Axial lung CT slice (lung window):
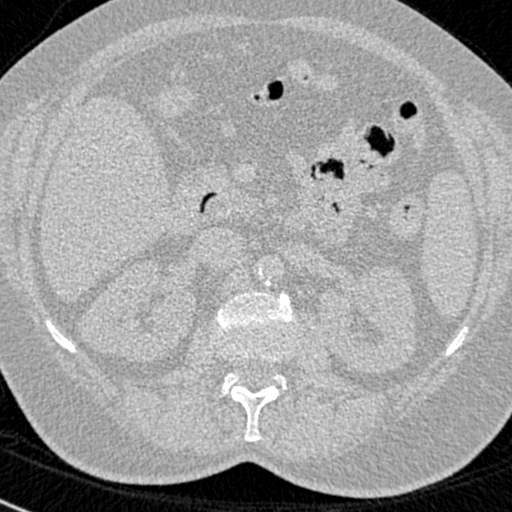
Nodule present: no